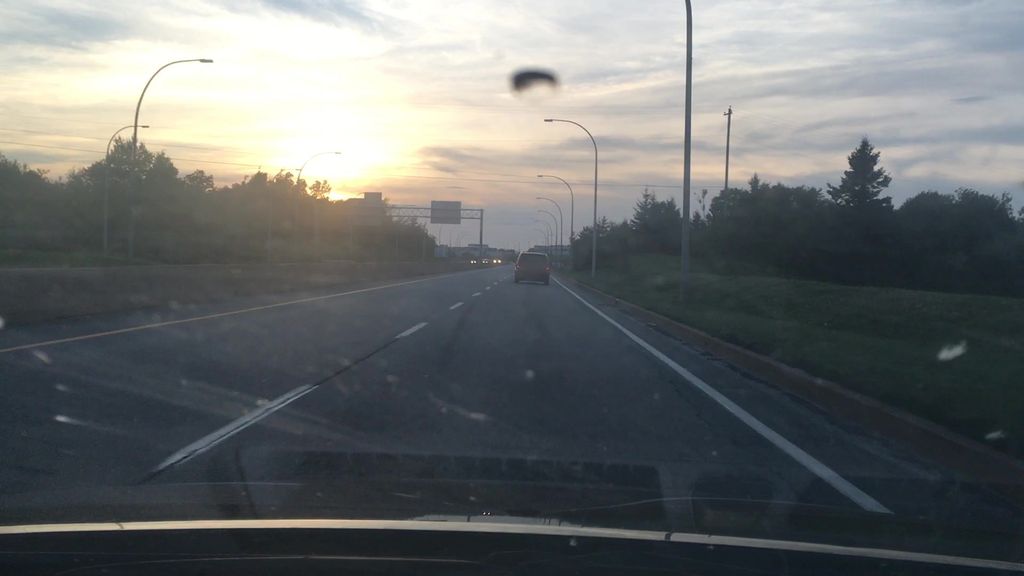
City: halifax